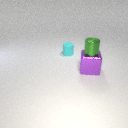
large purple metal cube below small green metal cylinder